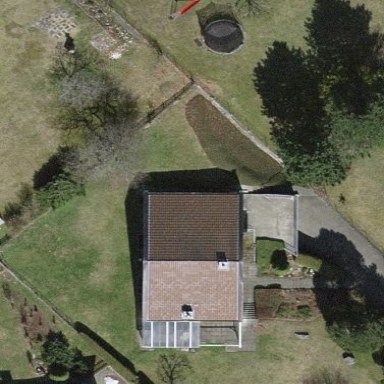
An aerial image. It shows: Detached building with gabled roof.